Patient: sex F, age 76
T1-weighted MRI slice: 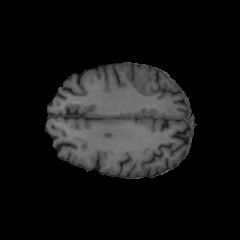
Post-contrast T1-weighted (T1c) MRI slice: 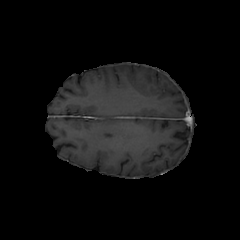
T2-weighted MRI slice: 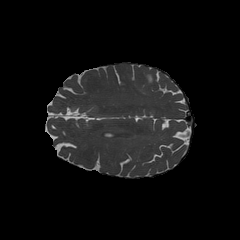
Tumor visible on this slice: yes
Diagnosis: Glioblastoma, IDH-wildtype
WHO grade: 4